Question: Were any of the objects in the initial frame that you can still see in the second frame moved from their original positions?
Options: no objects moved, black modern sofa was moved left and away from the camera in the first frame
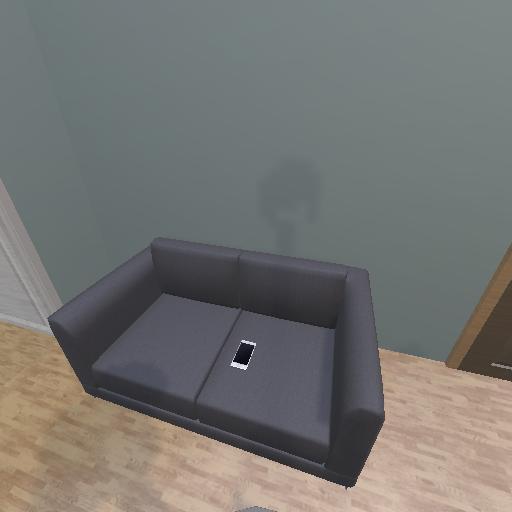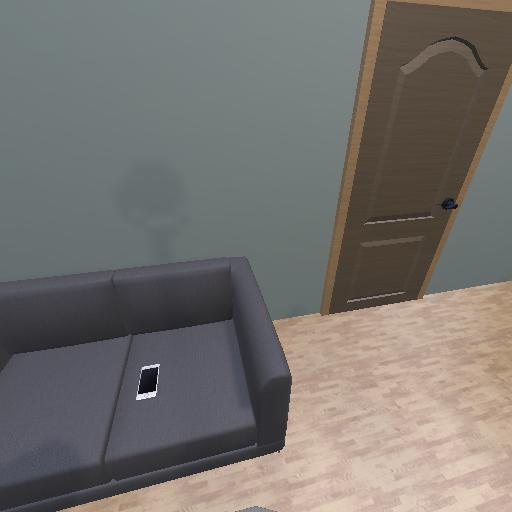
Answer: no objects moved